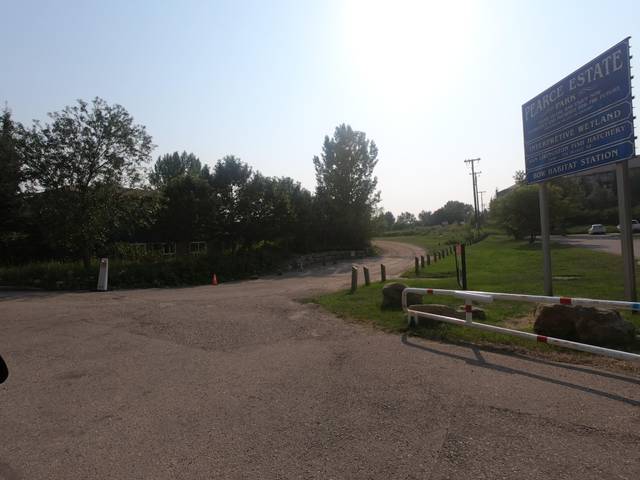
Region: Canada
Coordinates: 51.04, -114.018